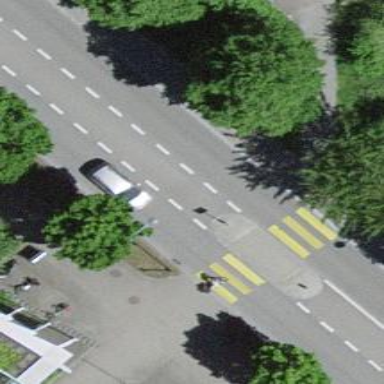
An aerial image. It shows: Zebra crossing with pedestrian island.